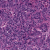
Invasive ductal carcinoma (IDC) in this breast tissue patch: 1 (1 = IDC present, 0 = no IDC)